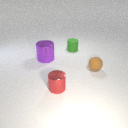
small red metal cylinder to the left of small green rubber cylinder